Field crop: tomato
Growth stage: 1
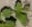
Species: solanum